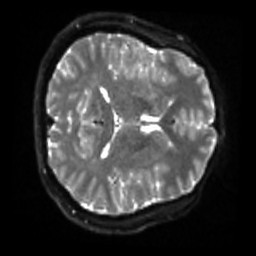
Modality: sbref
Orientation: axial
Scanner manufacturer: siemens
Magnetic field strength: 3 T
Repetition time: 4 s
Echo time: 0.0594 s